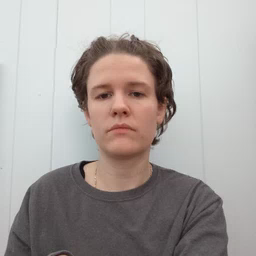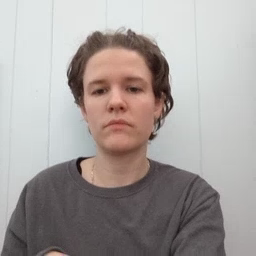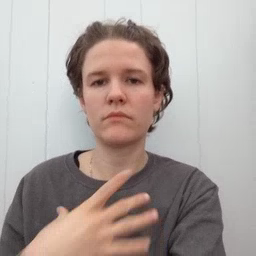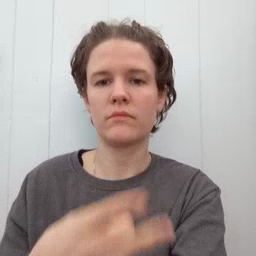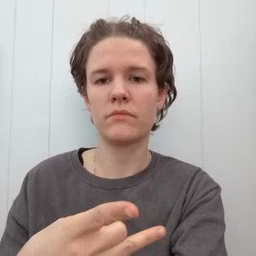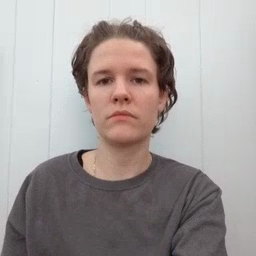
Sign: like